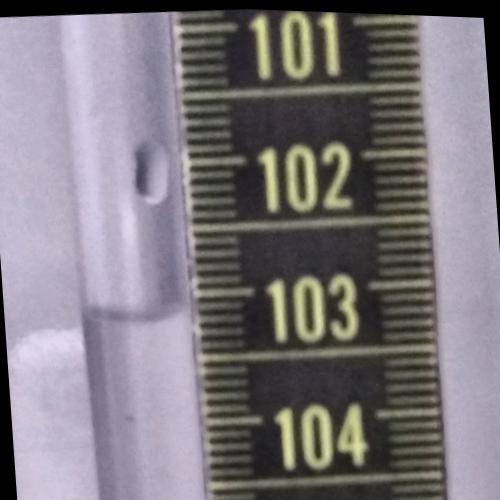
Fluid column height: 103.2 cm